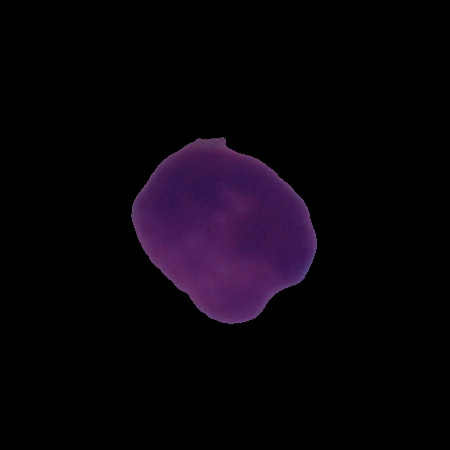
Label: cancer